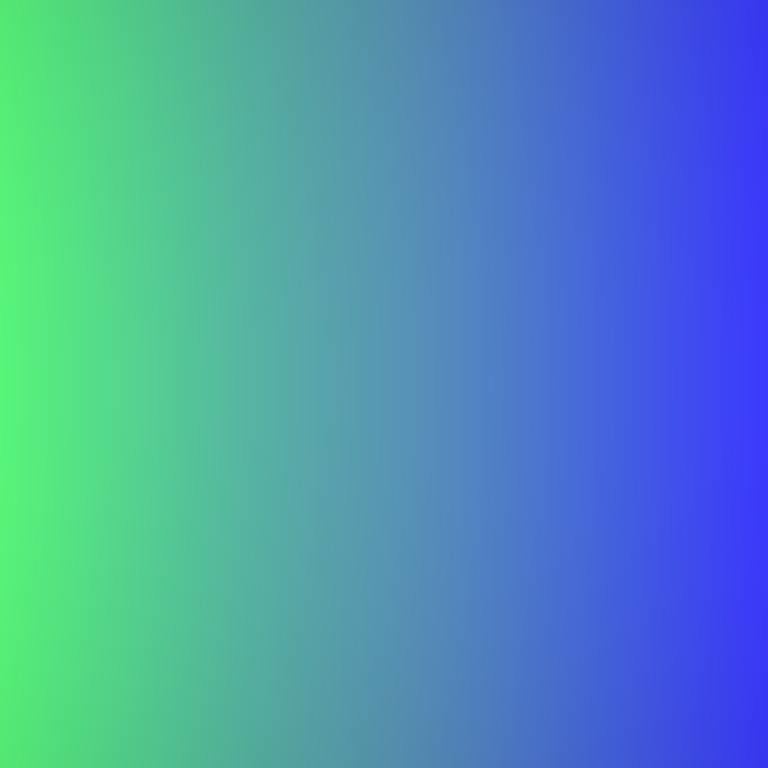
Abstract light effect, smooth gradient from vibrant green to deep blue, calm atmosphere, soft blend, no room, no furniture, no objects.